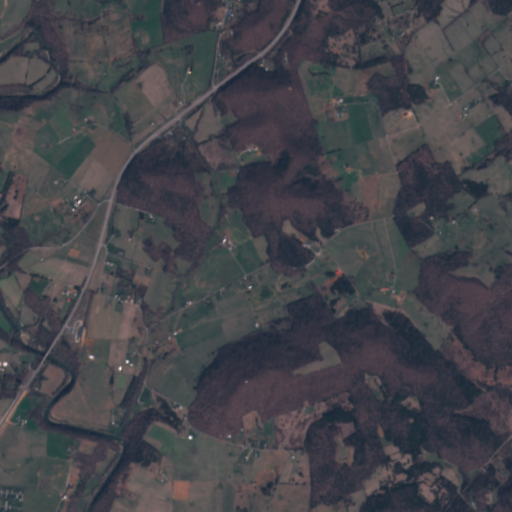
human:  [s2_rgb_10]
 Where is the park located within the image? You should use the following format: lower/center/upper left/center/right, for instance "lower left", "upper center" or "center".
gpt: The park is located in the center left of the image.
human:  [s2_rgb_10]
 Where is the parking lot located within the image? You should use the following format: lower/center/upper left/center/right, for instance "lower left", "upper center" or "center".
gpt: There is no parking lot in the image.